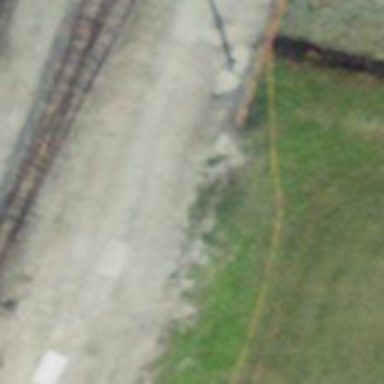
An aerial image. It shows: Service yard with one electrified track featuring contact line.